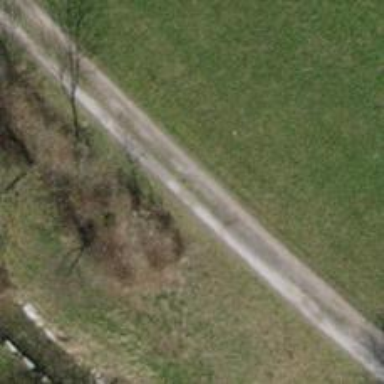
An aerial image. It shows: Compacted grade3 track.